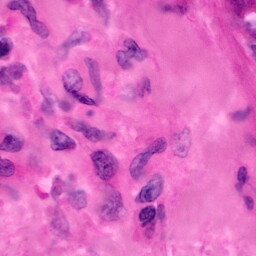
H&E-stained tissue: Pancreatic